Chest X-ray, AP view. Patient: 69 years old, sex M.
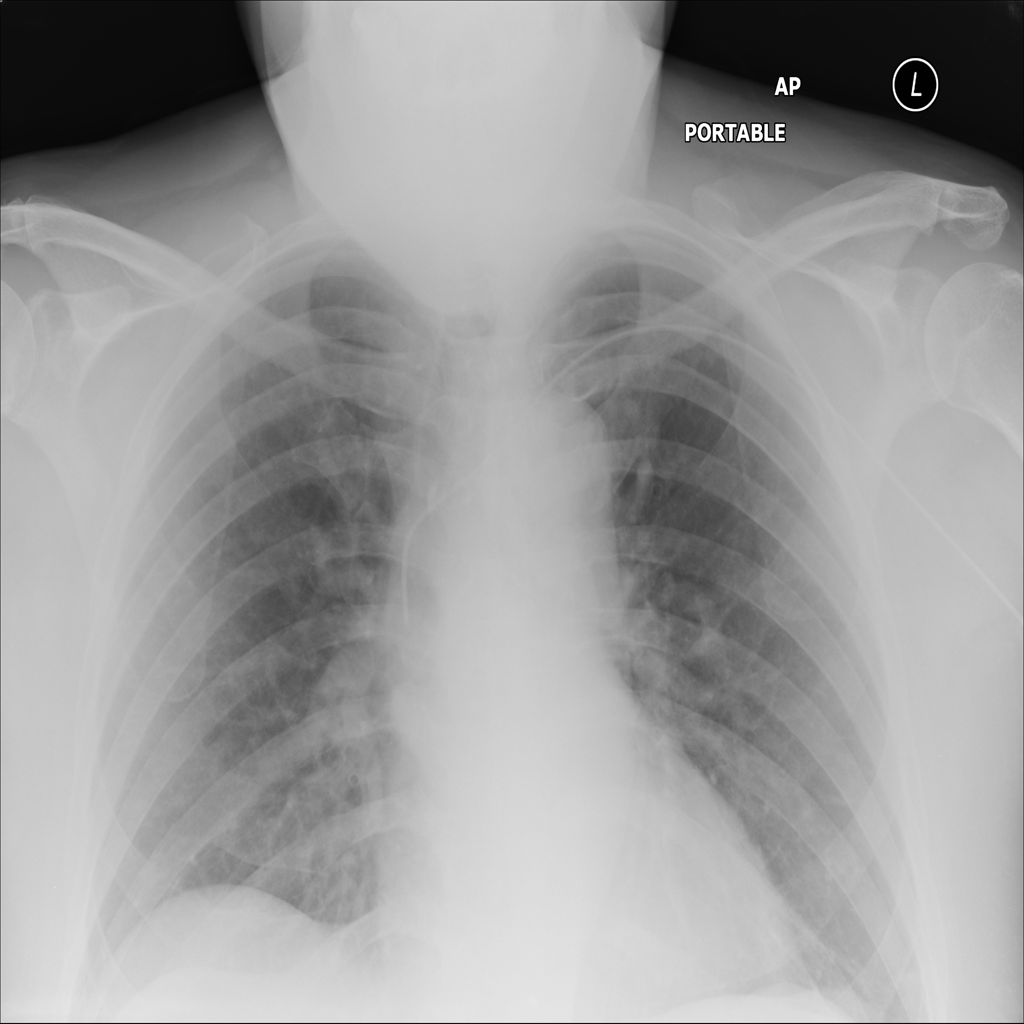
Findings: No Finding